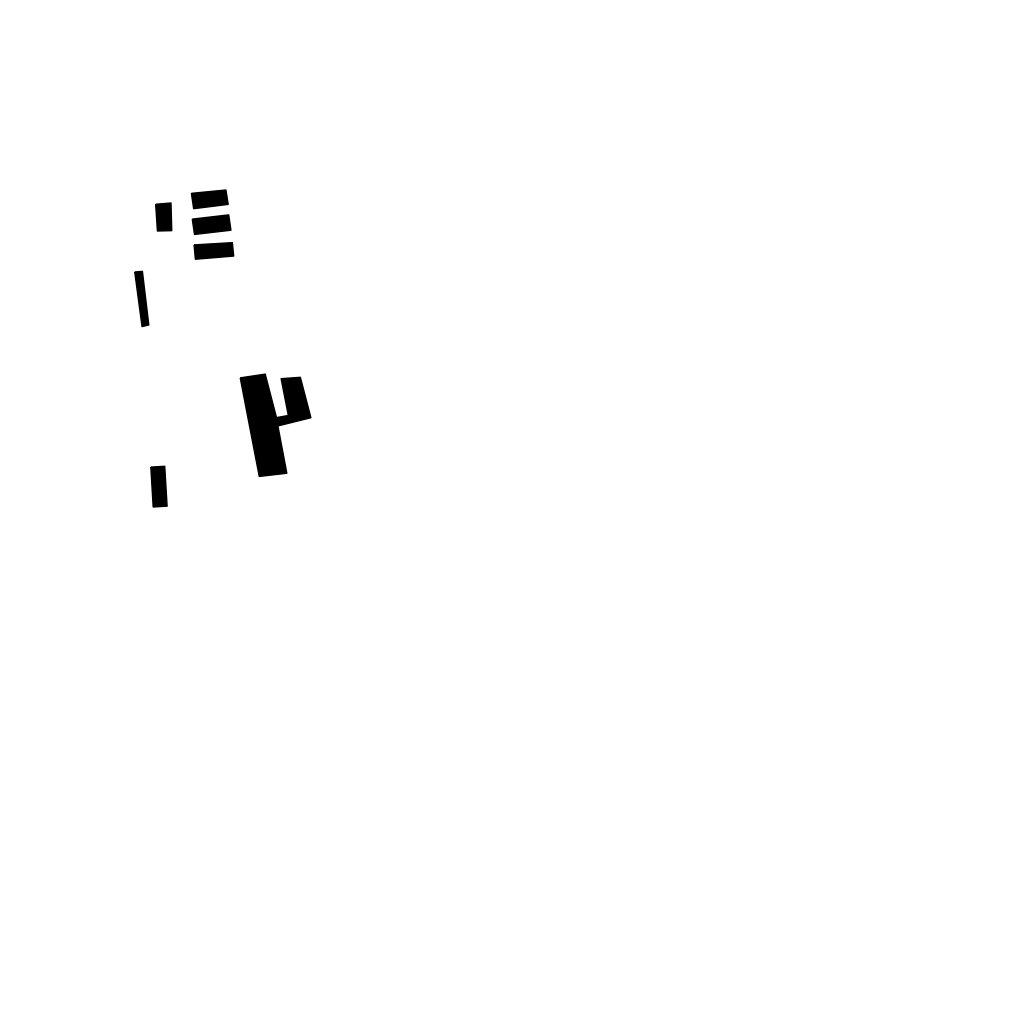
Tags: overhead vector_map, agriculture, industrial, recreation, individual_rise, low_rise, density_1, Building, 1.0 km²